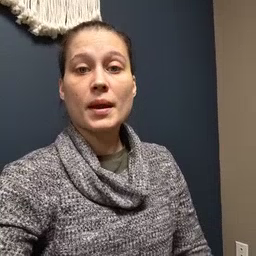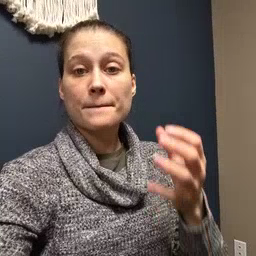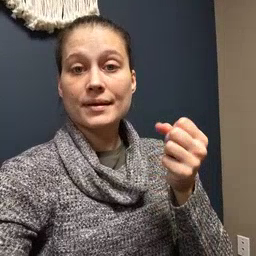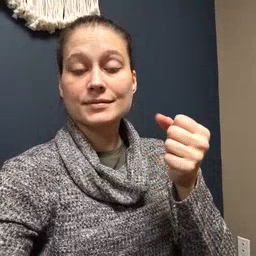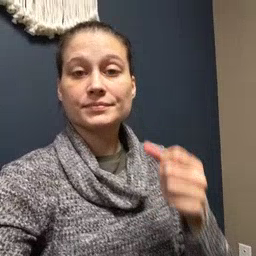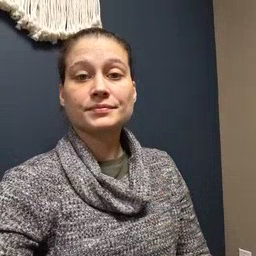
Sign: milk